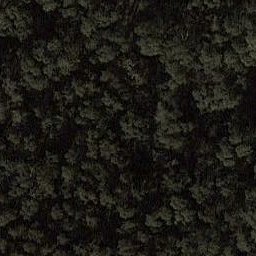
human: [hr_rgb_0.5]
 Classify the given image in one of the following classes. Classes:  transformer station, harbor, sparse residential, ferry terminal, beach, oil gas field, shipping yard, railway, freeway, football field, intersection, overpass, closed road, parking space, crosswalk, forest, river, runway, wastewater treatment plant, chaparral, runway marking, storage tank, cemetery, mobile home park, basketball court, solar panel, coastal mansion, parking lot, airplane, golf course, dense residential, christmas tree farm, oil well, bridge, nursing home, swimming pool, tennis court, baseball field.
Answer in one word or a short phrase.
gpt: forest